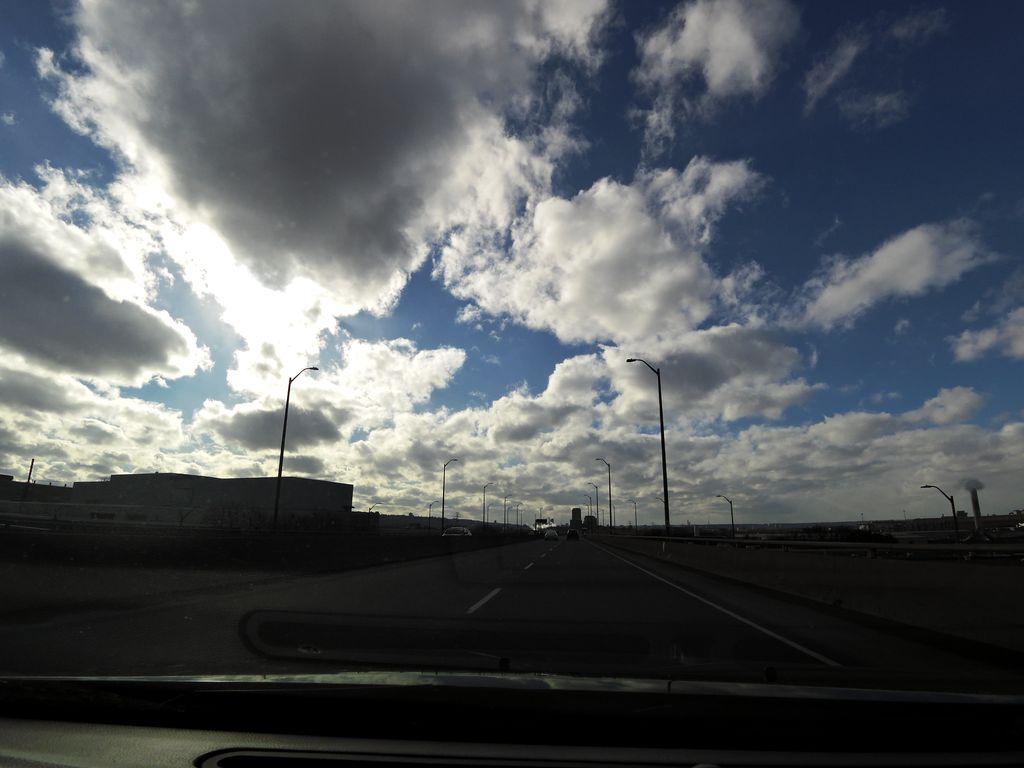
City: hamilton